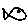
Label: fish